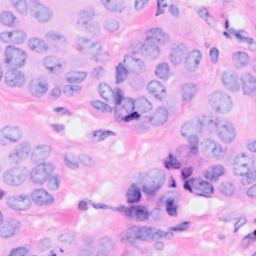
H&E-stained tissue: Breast